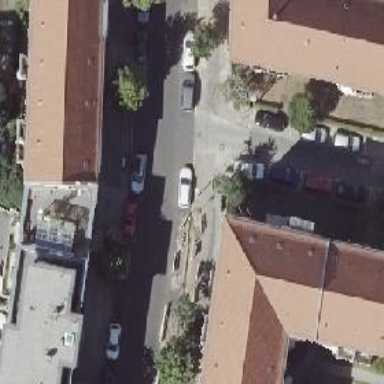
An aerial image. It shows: Residential road.